Brain MRI, t1w sequence, axial 2D slice.
Patient: age 35, sex F, weight 95 kg, height 1.95 m
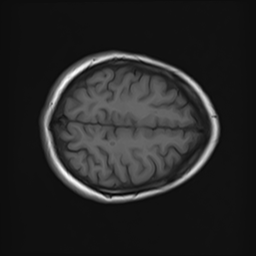